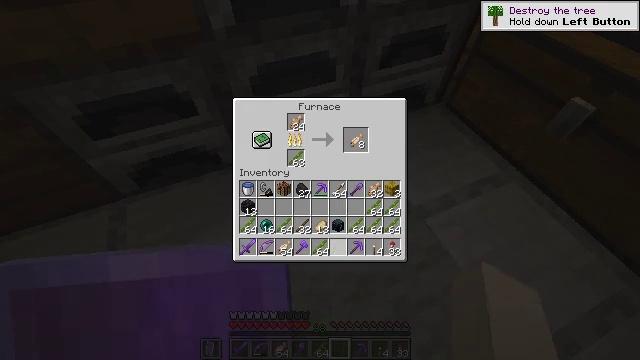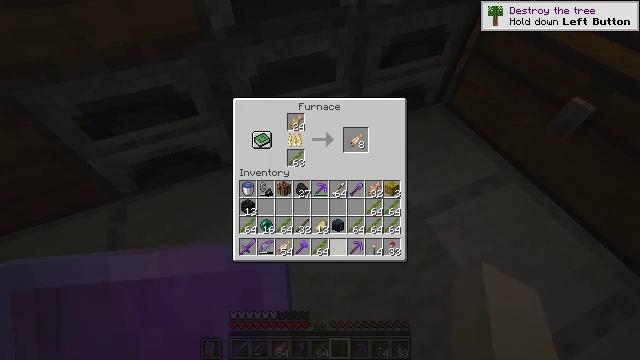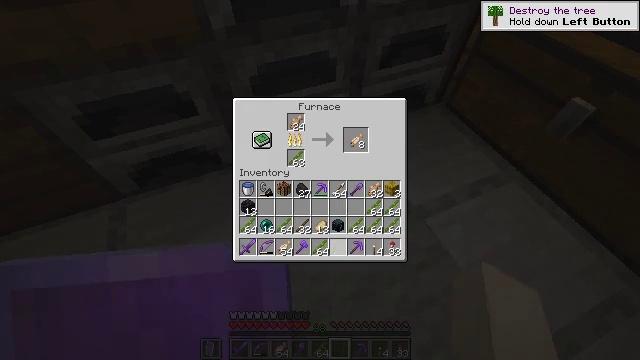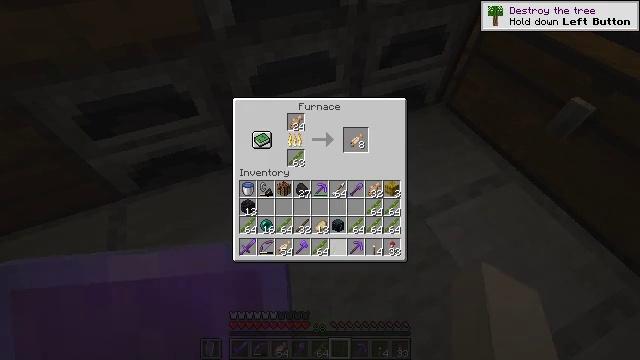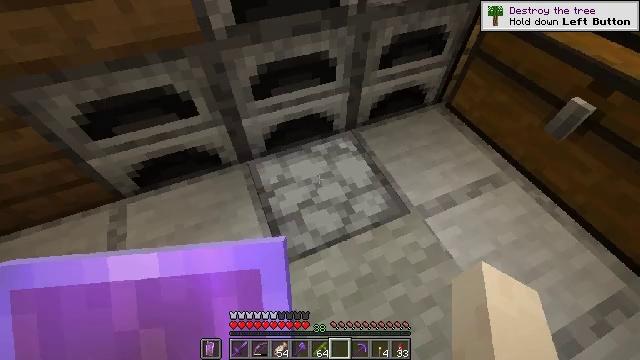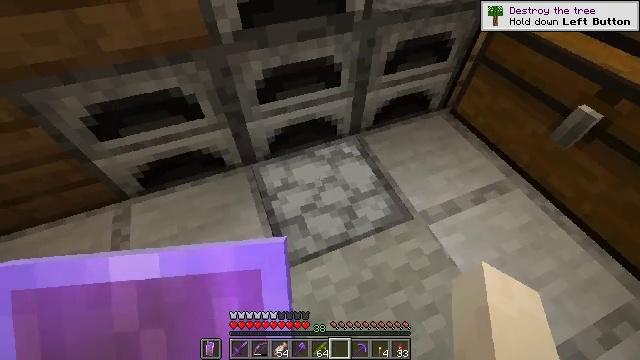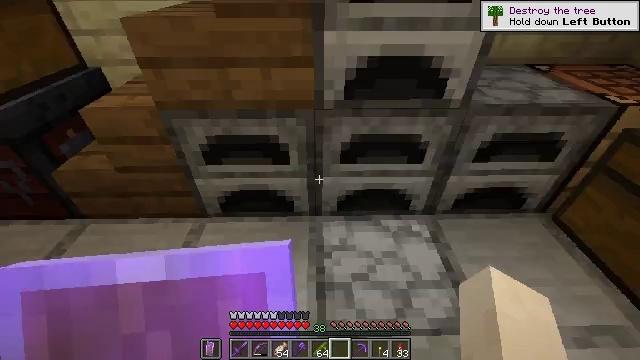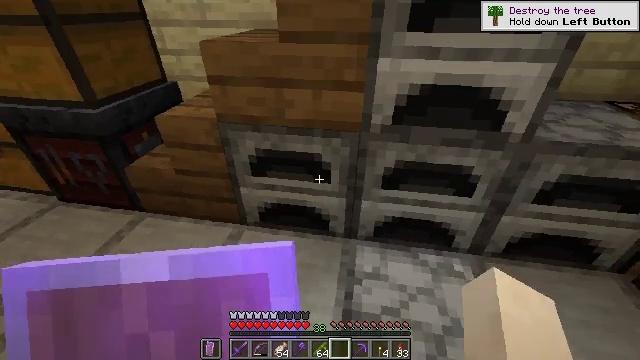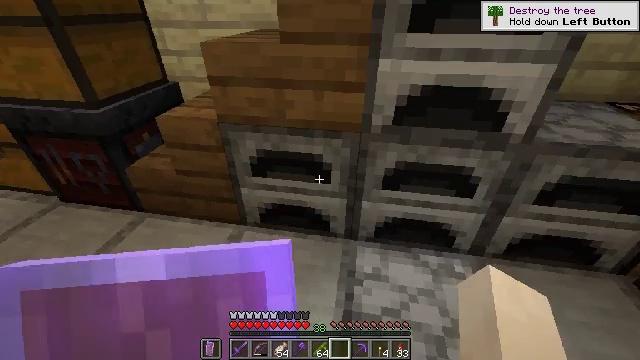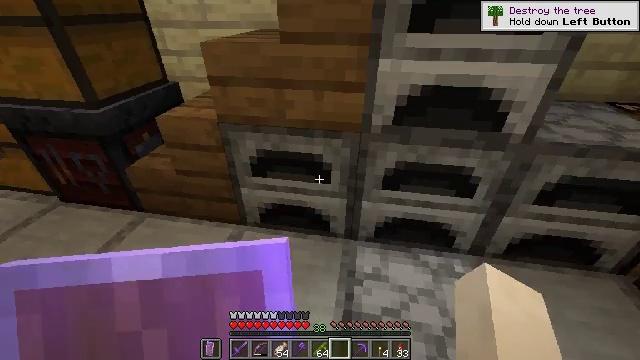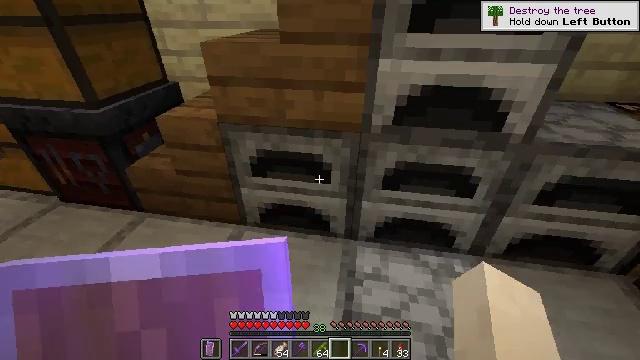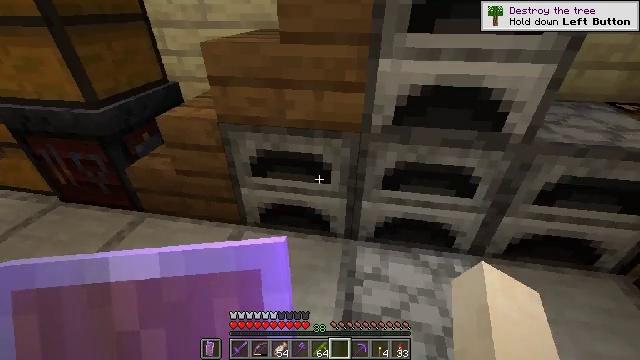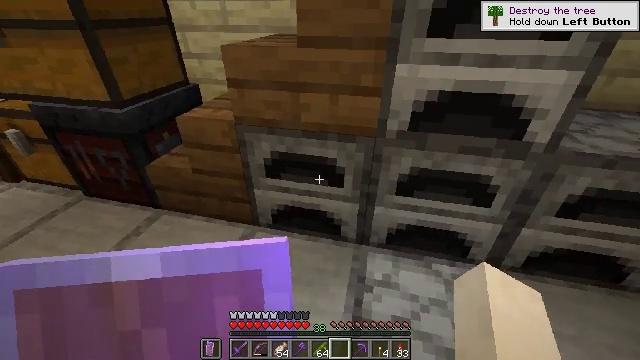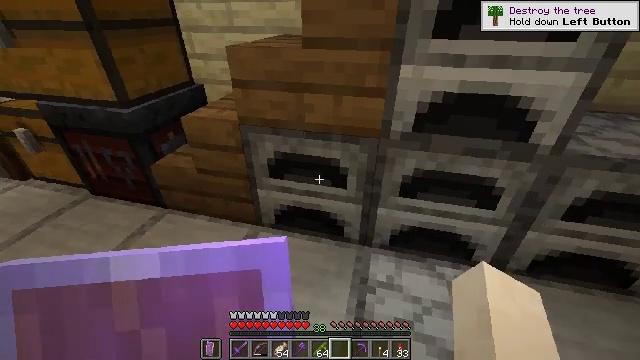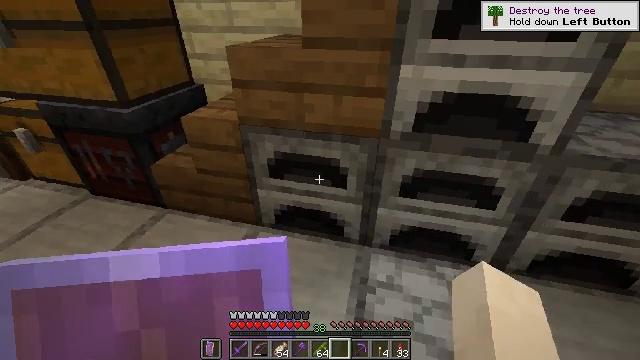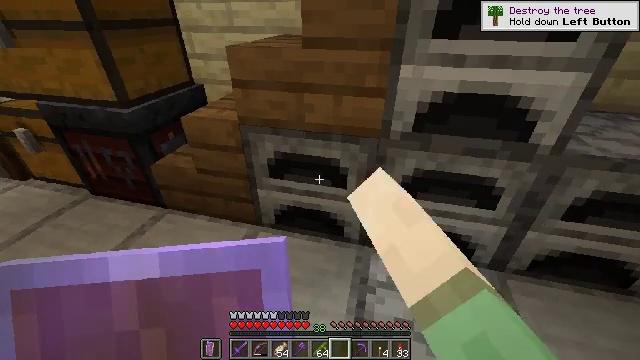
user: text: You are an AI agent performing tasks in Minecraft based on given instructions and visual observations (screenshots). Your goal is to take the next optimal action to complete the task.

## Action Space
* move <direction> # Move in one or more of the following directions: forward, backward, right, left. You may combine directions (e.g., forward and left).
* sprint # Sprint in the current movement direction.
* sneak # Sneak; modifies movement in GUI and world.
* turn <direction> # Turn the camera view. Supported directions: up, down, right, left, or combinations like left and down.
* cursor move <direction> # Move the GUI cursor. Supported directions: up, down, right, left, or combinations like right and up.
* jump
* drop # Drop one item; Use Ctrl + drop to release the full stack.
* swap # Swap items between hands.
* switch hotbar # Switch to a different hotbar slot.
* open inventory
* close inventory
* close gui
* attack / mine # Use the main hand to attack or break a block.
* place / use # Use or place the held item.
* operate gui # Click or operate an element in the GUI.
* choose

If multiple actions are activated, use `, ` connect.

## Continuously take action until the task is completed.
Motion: motion action
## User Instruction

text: craft item air
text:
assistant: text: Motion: no_op
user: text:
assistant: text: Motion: no_op
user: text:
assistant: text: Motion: no_op
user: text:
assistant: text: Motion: no_op
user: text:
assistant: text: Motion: turn left
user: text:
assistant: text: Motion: turn left and up
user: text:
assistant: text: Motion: turn left and up
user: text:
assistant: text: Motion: no_op
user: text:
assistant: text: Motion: no_op
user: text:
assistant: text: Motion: no_op
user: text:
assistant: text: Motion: no_op
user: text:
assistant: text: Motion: turn left
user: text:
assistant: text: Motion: no_op
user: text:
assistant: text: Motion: use / place
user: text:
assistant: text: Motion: use / place
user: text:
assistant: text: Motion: use / place
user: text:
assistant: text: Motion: use / place
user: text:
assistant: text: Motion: no_op
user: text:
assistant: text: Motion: no_op
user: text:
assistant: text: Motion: no_op
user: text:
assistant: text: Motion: no_op
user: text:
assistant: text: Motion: no_op
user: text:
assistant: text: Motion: no_op
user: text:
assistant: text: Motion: no_op
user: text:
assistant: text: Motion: no_op
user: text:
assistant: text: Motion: no_op
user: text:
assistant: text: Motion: sneak, turn down
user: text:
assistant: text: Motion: sneak, turn down
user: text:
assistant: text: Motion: sneak, turn down
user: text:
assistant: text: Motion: sneak